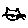
Label: cat